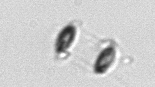
Label: Skeletonema